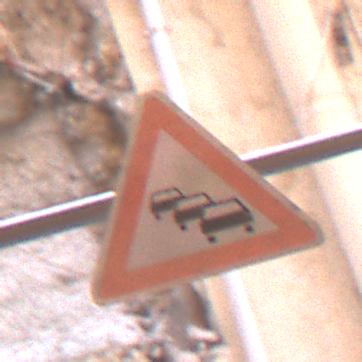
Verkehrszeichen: Stau
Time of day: MorningAfternoon
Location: Outdoor (Urban)
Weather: Clear
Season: NotSpecified
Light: Natural